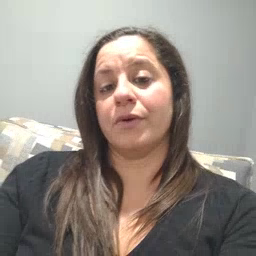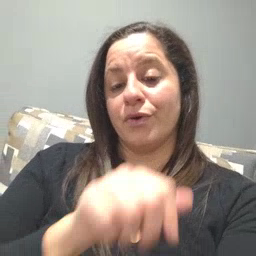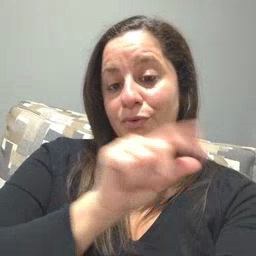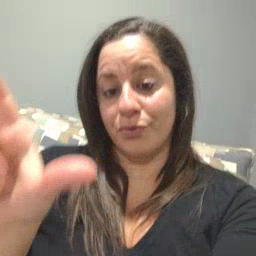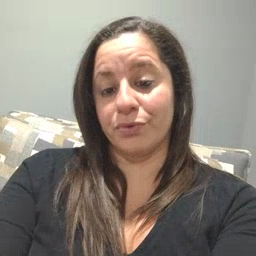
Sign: all